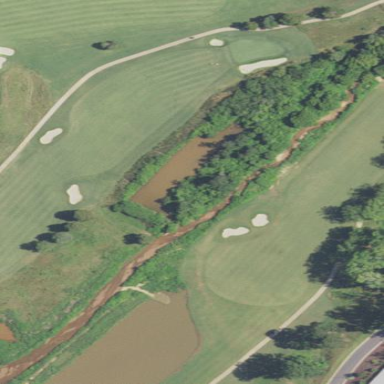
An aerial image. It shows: Water hazard on golf course.